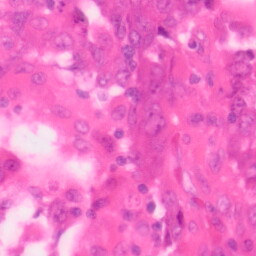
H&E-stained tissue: Colon